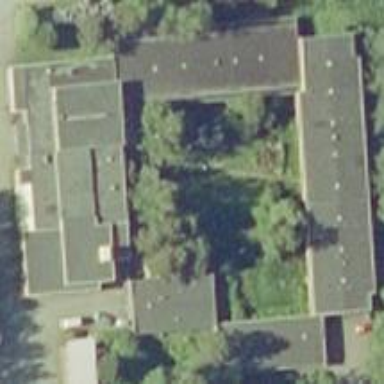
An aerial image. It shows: Hotel building.